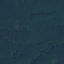
Land use / land cover class: Forest